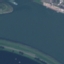
Label: River